Aerial crown-view tile of a tropical tree (Barro Colorado Island, Panama), acquired 20240611:
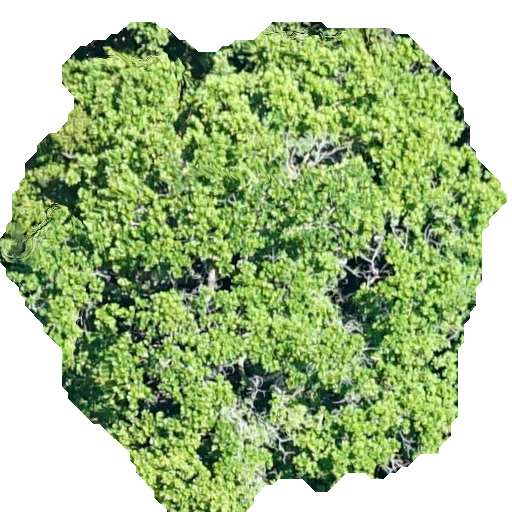
Species: Anacardium excelsum
GBIF accepted scientific name: Anacardium excelsum
Crown area: 289.839 m²